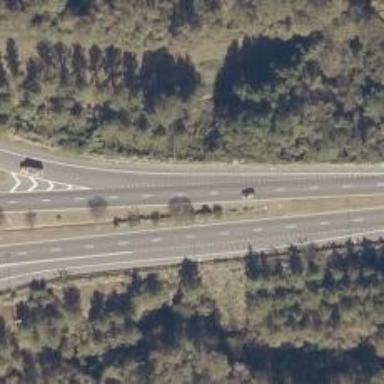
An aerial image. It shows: Motorway junction.